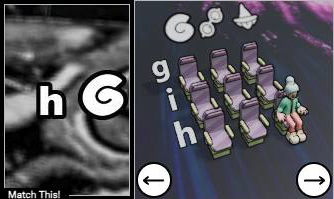
Task: seats
Answer: no